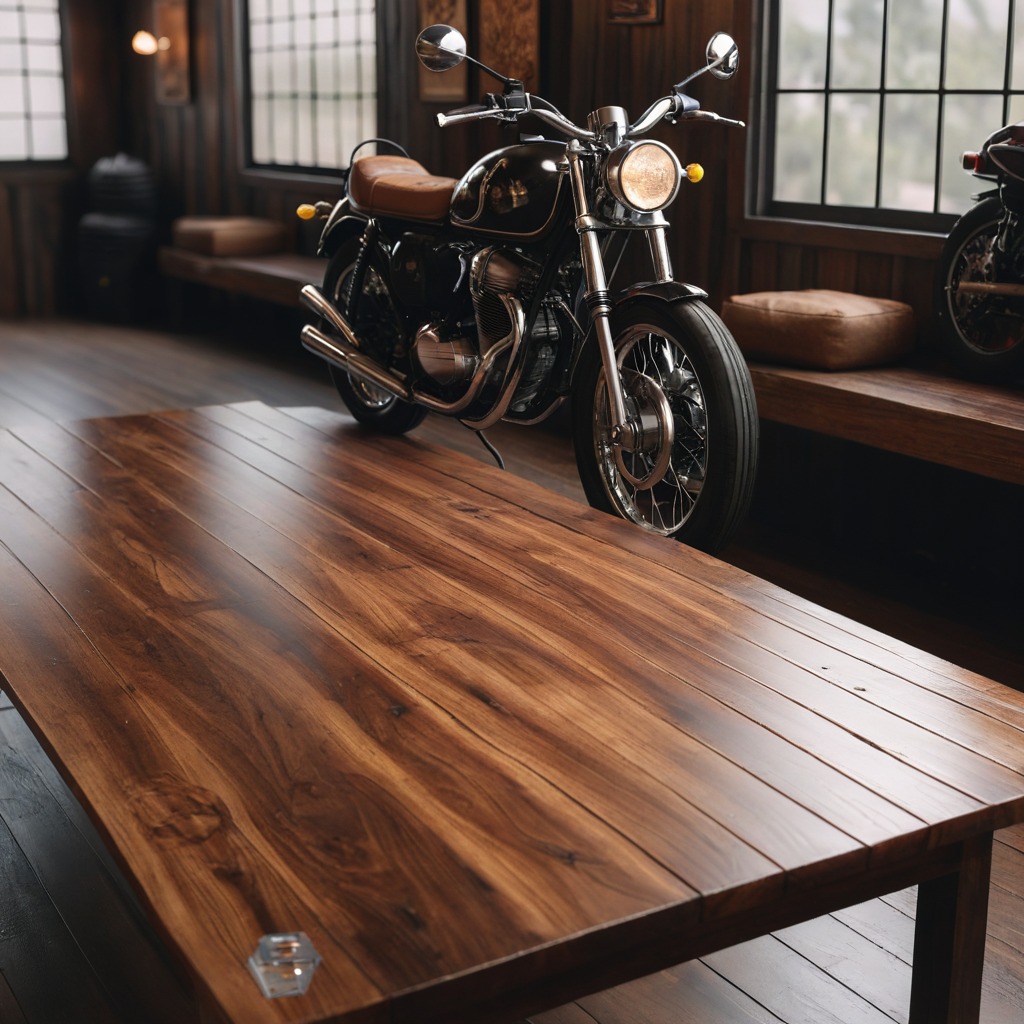
A metal nut is lying on the wooden table in the vintage motorcycle garage.